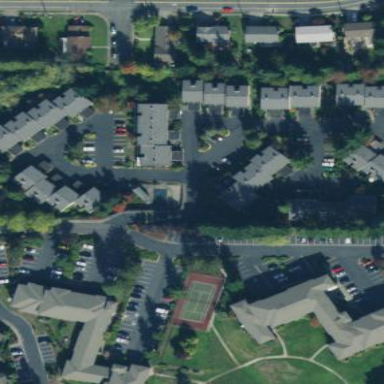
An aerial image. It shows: Residential area with apartments.